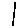
Label: line